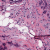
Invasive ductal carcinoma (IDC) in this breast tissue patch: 1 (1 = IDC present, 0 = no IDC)